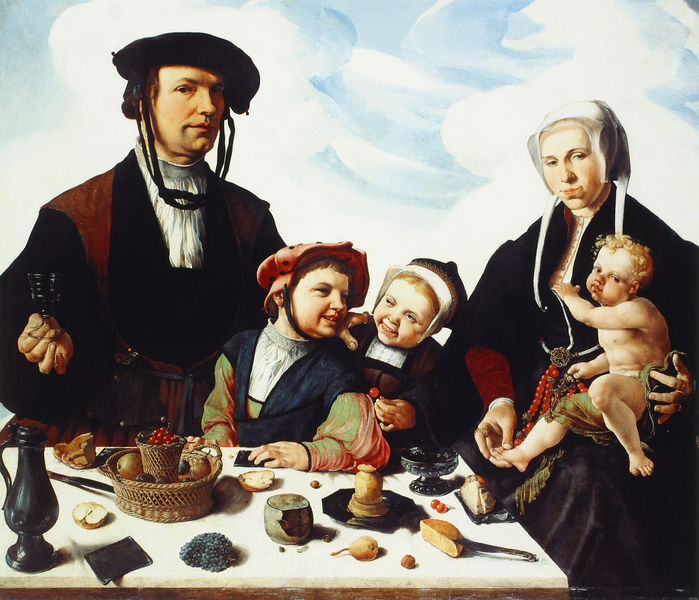
Titel: Der Haarlemer Patrizier Pieter Jan Foppeszoon mit seiner Familie
Künstler: Maerten van Heemskerck
Institution: Kassel, Staatliche Museen
Schlagwörter: blau, fuß, gemälde, hand, himmel, mann, nackt, umhang, wolken, menschen, mädchen, frau, glas, hut, hüte, schwarz, tisch, obst, rot, haube, kappe, mütze, messer, holland, niederlande, portrait, gewand, drei, familie, mutter, vater, genre, kinder, früchte, kanne, krug, stillleben, trauben, apfel, kopfbedeckung, lächeln, schürze, baby, essen, wein, detail, korb, brot, junge, becher, lachen, zinn, beeren, kleinkind, karaffe, ehepaar, fisch, bürgerlich, frühstück, käse, pute, calvinismus, gedeckter tisch, pfeffer, 16. jahrhundert, pfefer, fußhand, lkorb